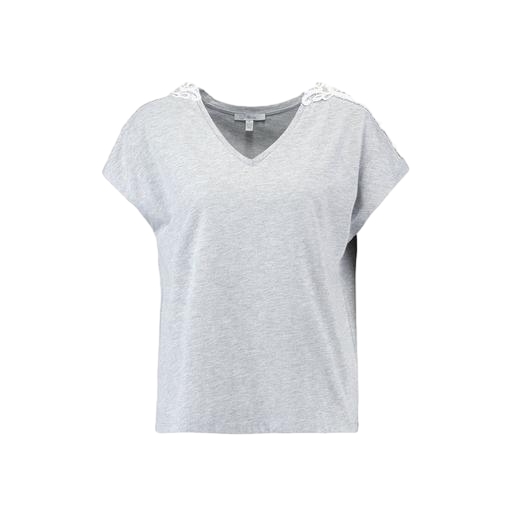
lace-yoke t-shirt, gray embellished t-shirt, gray women's v-neck t-shirt, white background